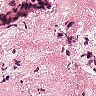
Metastatic tissue present: yes